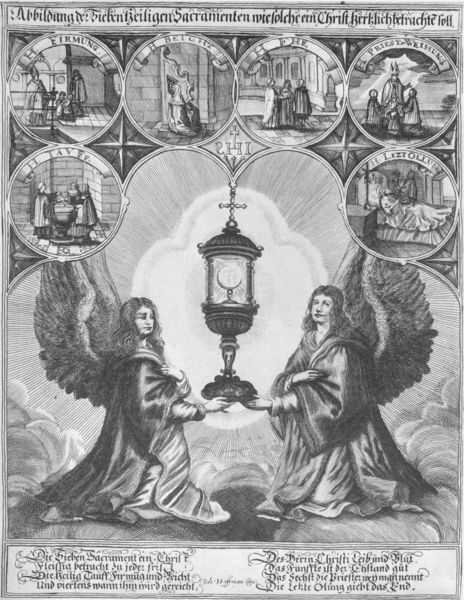
Titel: Abbildung der Sieben Heiligen Sacramenten
Standort: Wolfenbüttel
Institution: Herzog August Bibliothek
Schlagwörter: flügel, gott, himmel, weiß, wolken, hell, lampe, licht, schwarz, kirche, haare, gewänder, kinder, rund, engel, schrift, bilder, klein, spalten, bischof, deutsch, haha, kreuz, strahlen, druck, schwarz-weiss, stich, illustration, text, buchstaben, kreise, beschriftung, überschrift, worte, beten, ehe, leib, christus, hostie, monstranz, schwingen, mönch, tiara, hochzeit, heilig, taufe, kupferstich, gloriole, reliquie, abbildung, christi, beichte, got, tabernakel, medaillons, wörter, christ, vermählung, seriendruck, blödmann, ihs, sakrament, firmung, sakramente, beschritung